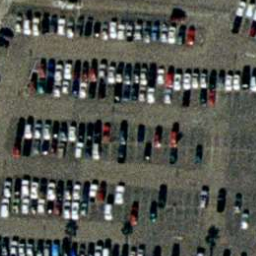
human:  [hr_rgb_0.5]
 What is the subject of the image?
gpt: parking lot